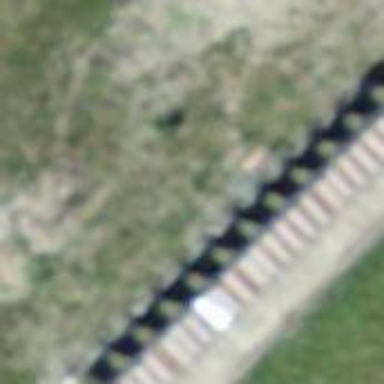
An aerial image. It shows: Retaining wall.